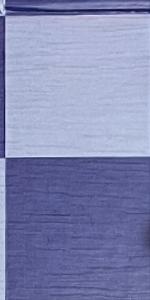
Label: Empty